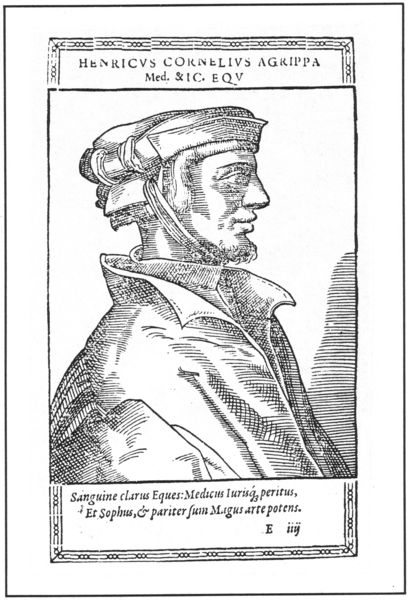
Titel: Bildnis des Agrippa von Nettesheim
Künstler: Tobias Stimmer
Institution: (Seriendruck)
Schlagwörter: feder, mann, schatten, weiß, hut, hüte, kopfbedeckungen, licht, mund, nase, ohr, profil, schwarz, skizze, stirn, zeichnung, blick, bart, hemd, jacke, kappe, mütze, mützen, augen, band, falten, kragen, rahmen, spitze, bildnis, herr, portrait, porträt, signatur, auge, haare, mantel, schnur, blatt, kinn, lippen, renaissance, pferd, kopfbedeckung, holzschnitt, schrift, grafik, rand, riemen, blut, offen, buch, druck, schraffur, schraffuren, stich, titel, text, überschrift, stehkragen, arzt, buchdruck, kasten, barett, mittelalter, luther, kupferstich, astragal, perlstab, latein, lateinisch, heinrich, schrif, majuskel, seriendruck, schaube, agrippa, profilporträt, kinnband, doktorenhut, albern, hutbinde, pberschrift, scgraffur, lateinischer text, katein, sanguine, buchdruck#